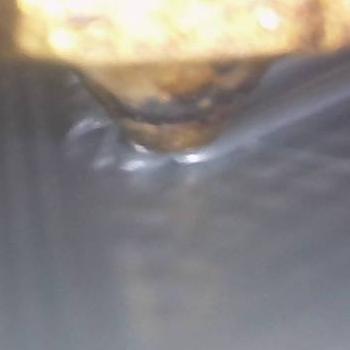
Flow rate: 149%